Question: I'm trying to make simple IMAP client using winsock/OpenSSL, is this possible without additional libraries? If so, how to send request and get responce? Server is responding only once,even without request,after that i'm sending request and application stuck at SSL_read(..) function,than timeout and BYE.How to make proper request?

'''
bool RequestQueue(const char* serverName)
{
SOCKET hSocket = INVALID_SOCKET;
char receiveBuf[512];
ZeroMemory(receiveBuf,512);
char requestBuf[512];
ZeroMemory(requestBuf,512);
sockaddr_in sockAddr = {0};
bool bSuccess = true;
//SSL
SSL* ssl;
SSL_CTX* ctx;
try
{
//Look up hostname and fill sockaddr_in structure
cout<< "Looking up hostname "<<serverName<<"...";
FillSockAddr(&sockAddr,serverName,IMAP_SERVER_PORT);
cout<< "found.
";
//creating socket
cout<<"Creating socket..";
if((hSocket = socket(AF_INET,SOCK_STREAM,IPPROTO_TCP)) == INVALID_SOCKET)
throw exception("could not create socket!");
cout<<"created.
";
//Connect to server
cout<<"Attempting to connect to "<< inet_ntoa(sockAddr.sin_addr)
<<":"<<IMAP_SERVER_PORT<<" ...";
if(connect(hSocket,(sockaddr*)(&sockAddr),sizeof(sockAddr))!= 0)
throw exception("could not connect!");
cout<<"connected
";
ctx = SSL_CTX_new(SSLv23_client_method());
if(!ctx)
throw exception("SSL_CTX_new error");
ssl = SSL_new(ctx);
SSL_CTX_free(ctx);
if(!ssl)
throw exception("ssl initializing error");
SSL_set_fd(ssl,hSocket);
if(SSL_connect(ssl) != 1)
throw exception("SSL_connect error");
int reqLen;
int retLen;
cout<<"==============
";
cout<<"====begin=====
";
cout<<"==============
";
retLen = SSL_read(ssl,receiveBuf,sizeof(receiveBuf));
if(retLen<0)
throw exception("SSL_read error.");
cout<<"S: "<<receiveBuf;
strcpy(requestBuf,"a001 CAPABILITY");
reqLen = strlen(requestBuf);
SSL_write(ssl,requestBuf,reqLen);
cout<<"C: "<<requestBuf<<endl;
ZeroMemory(receiveBuf,sizeof(receiveBuf));
retLen = SSL_read(ssl,receiveBuf,sizeof(receiveBuf));
if(retLen<0)
throw exception("SSL_read error.");
cout<<"S: "<<receiveBuf;
}
catch(exception e)
{
cout<<"Error : "<<e.what()<<endl;
}
if(hSocket != INVALID_SOCKET)
{
SSL_shutdown(ssl);
closesocket(hSocket);
SSL_free(ssl);
}
return bSuccess;
}
'''
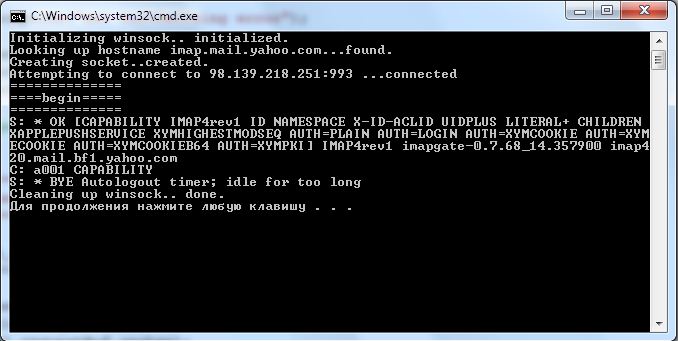
Answer: I didn't analyze your code deeply, but I can see one obvious issue.
According to the <URL>:
> All interactions transmitted by client and server are in the form of
lines, that is, strings that end with a CRLF. The protocol receiver
of an IMAP4rev1 client or server is either reading a line, or is
reading a sequence of octets with a known count followed by a line.
In your code you're not terminating the command with CRLF. Try replacing
'''
strcpy(requestBuf,"a001 CAPABILITY");
'''
with
'''
strcpy(requestBuf,"a001 CAPABILITY
");
'''
Also, you'd better start without SSL and add it later - this will simplify debugging a lot (i.e. with <URL>.